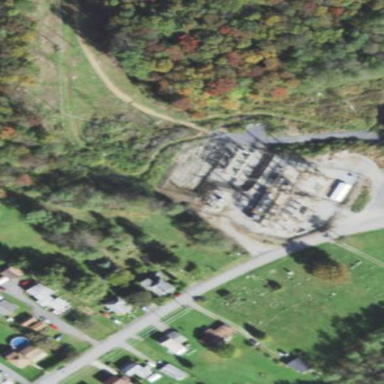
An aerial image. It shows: Power substation.